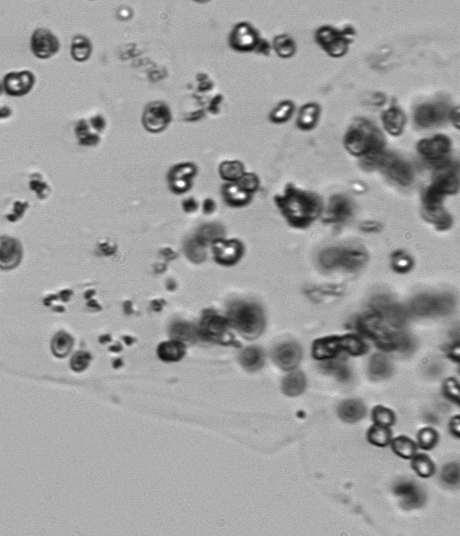
Label: Phaeocystis